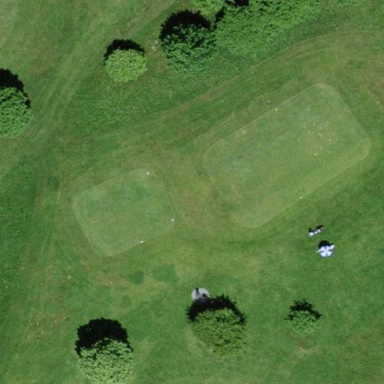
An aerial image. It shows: Grass area designated as golf tee.